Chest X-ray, AP view. Patient: 48 years old, sex M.
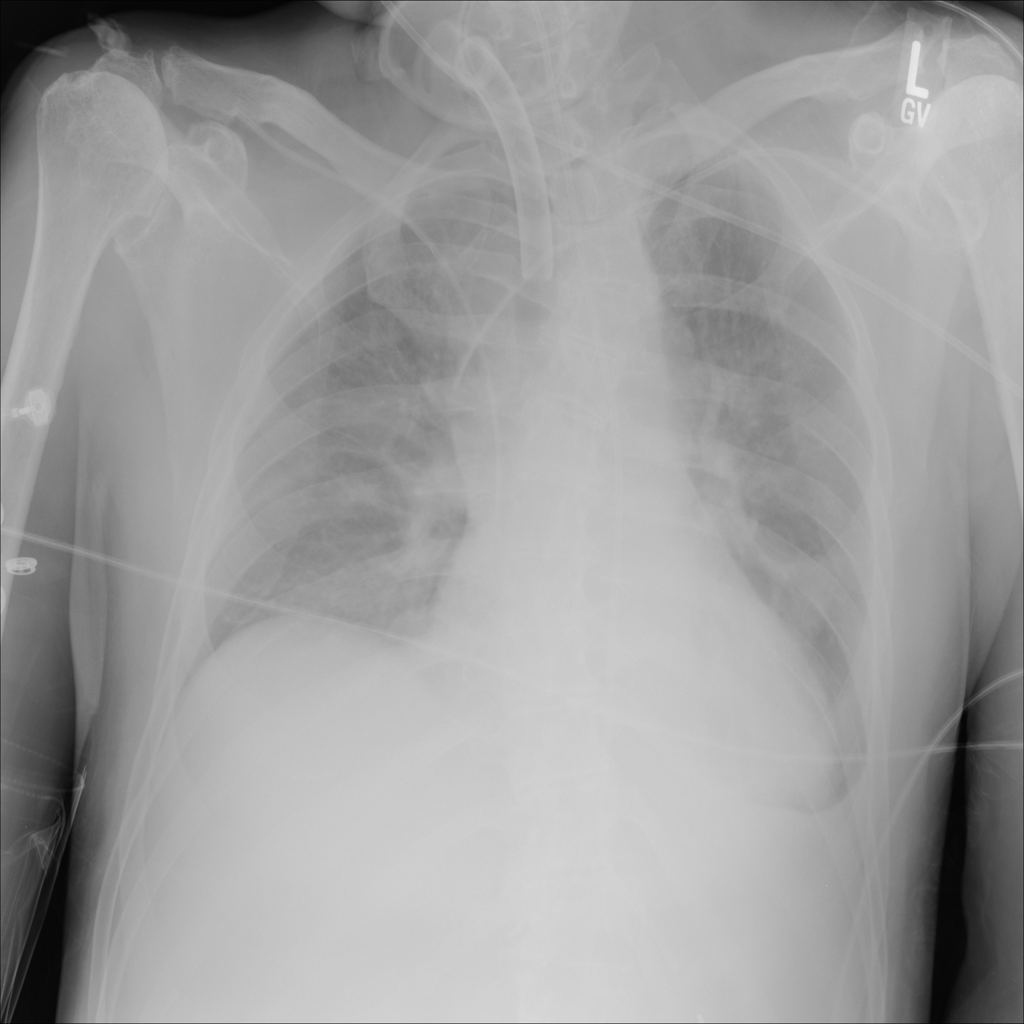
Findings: No Finding